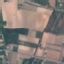
Land use / land cover: PermanentCrop